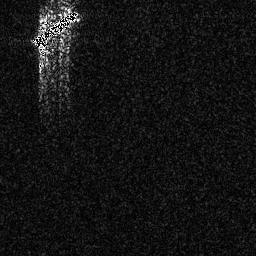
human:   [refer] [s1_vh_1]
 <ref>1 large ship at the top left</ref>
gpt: <box>[[11, 3, 31, 17, 0]]</box>